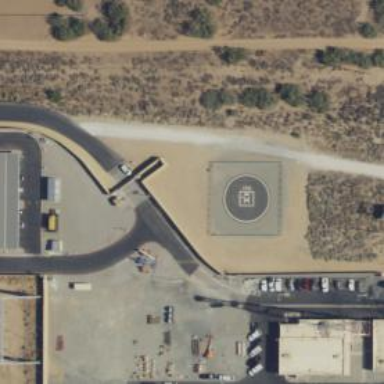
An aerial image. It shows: Image of helipad at airport.